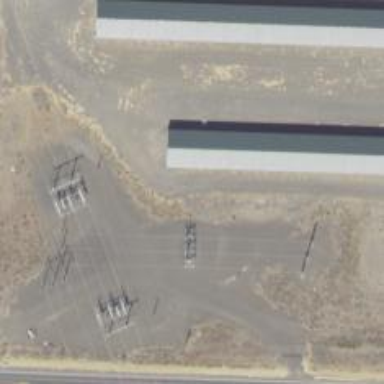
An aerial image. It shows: Power tower with switch.